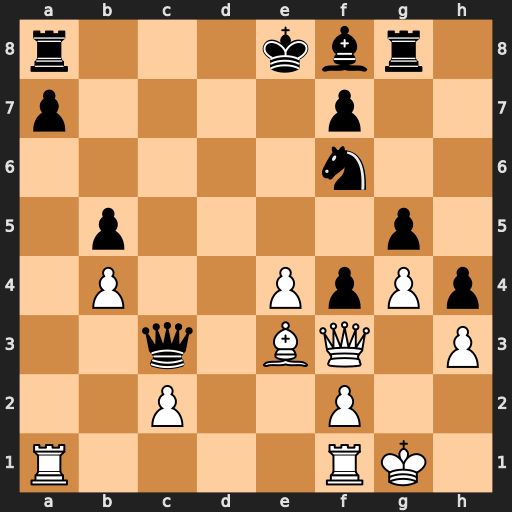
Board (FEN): r3kbr1/p4p2/5n2/1p4p1/1P2PpPp/2q1BQ1P/2P2P2/R4RK1
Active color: w
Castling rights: q
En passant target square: -
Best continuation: e5 Rd8 exf6